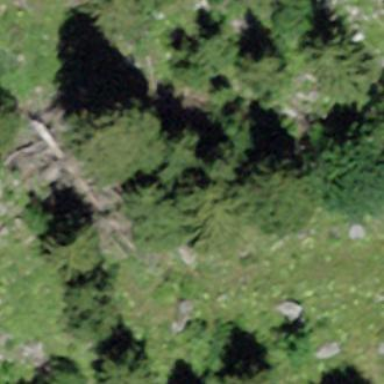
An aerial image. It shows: Forest area.